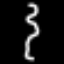
Label: squiggle